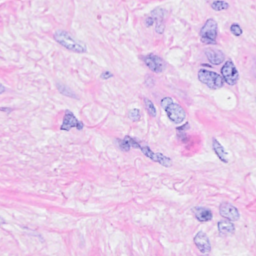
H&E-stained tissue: Breast